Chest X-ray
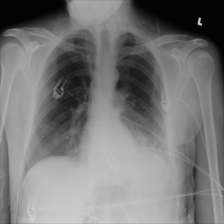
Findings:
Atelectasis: positive
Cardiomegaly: negative
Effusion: negative
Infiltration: negative
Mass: negative
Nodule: negative
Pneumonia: negative
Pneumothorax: negative
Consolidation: positive
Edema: negative
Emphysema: negative
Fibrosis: negative
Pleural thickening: negative
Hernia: negative